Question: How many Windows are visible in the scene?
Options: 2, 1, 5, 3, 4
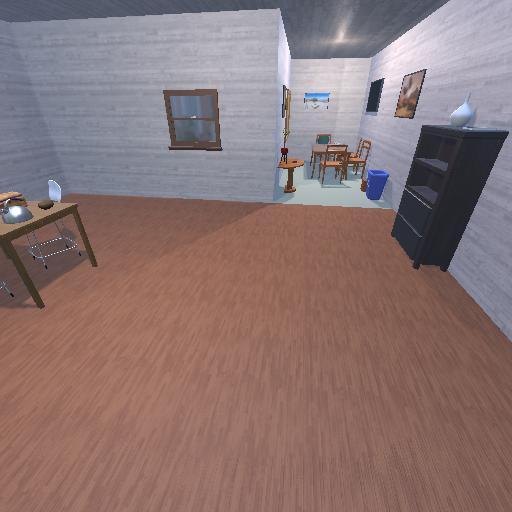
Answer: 2